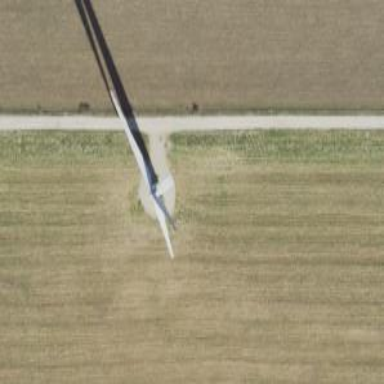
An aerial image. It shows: Wind generator with horizontal axis. The generator is wind turbine.